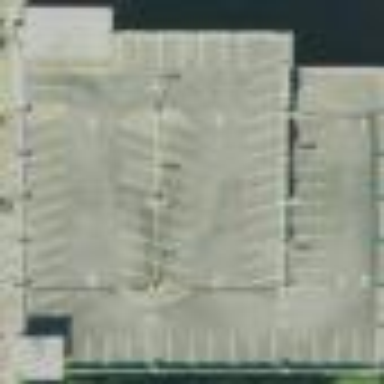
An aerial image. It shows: Multi-storey parking building.